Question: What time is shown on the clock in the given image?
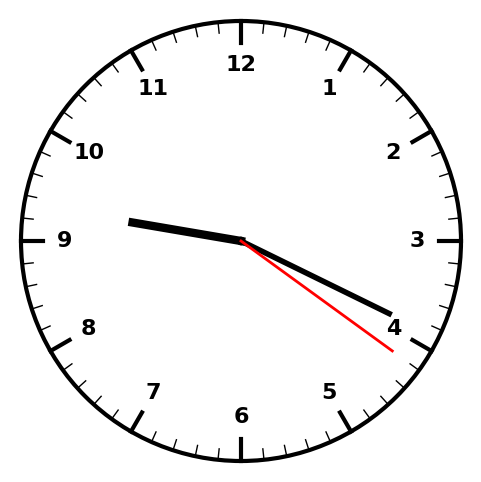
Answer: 09:19:21